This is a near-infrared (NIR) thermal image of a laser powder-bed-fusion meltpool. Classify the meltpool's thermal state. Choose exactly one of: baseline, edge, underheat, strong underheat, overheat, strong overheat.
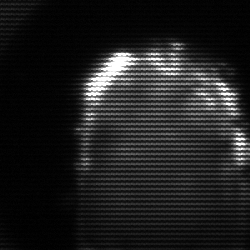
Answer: baseline